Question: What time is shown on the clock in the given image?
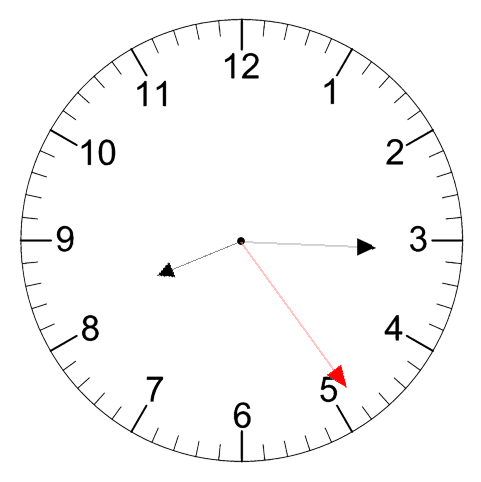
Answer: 08:15:24